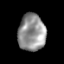
Tissue: lung
Cell type: Epithelial cells
Senescence score: 0.2058
Nuclear area (px): 979
Mean DAPI intensity: 148.19